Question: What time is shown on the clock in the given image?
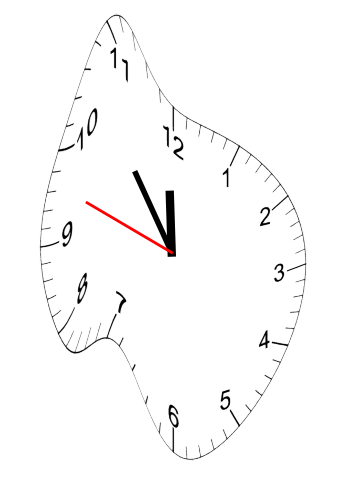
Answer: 11:53:48